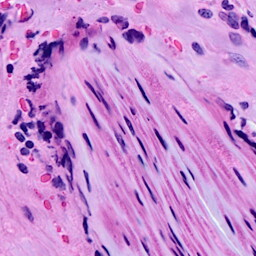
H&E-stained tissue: Breast